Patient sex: M
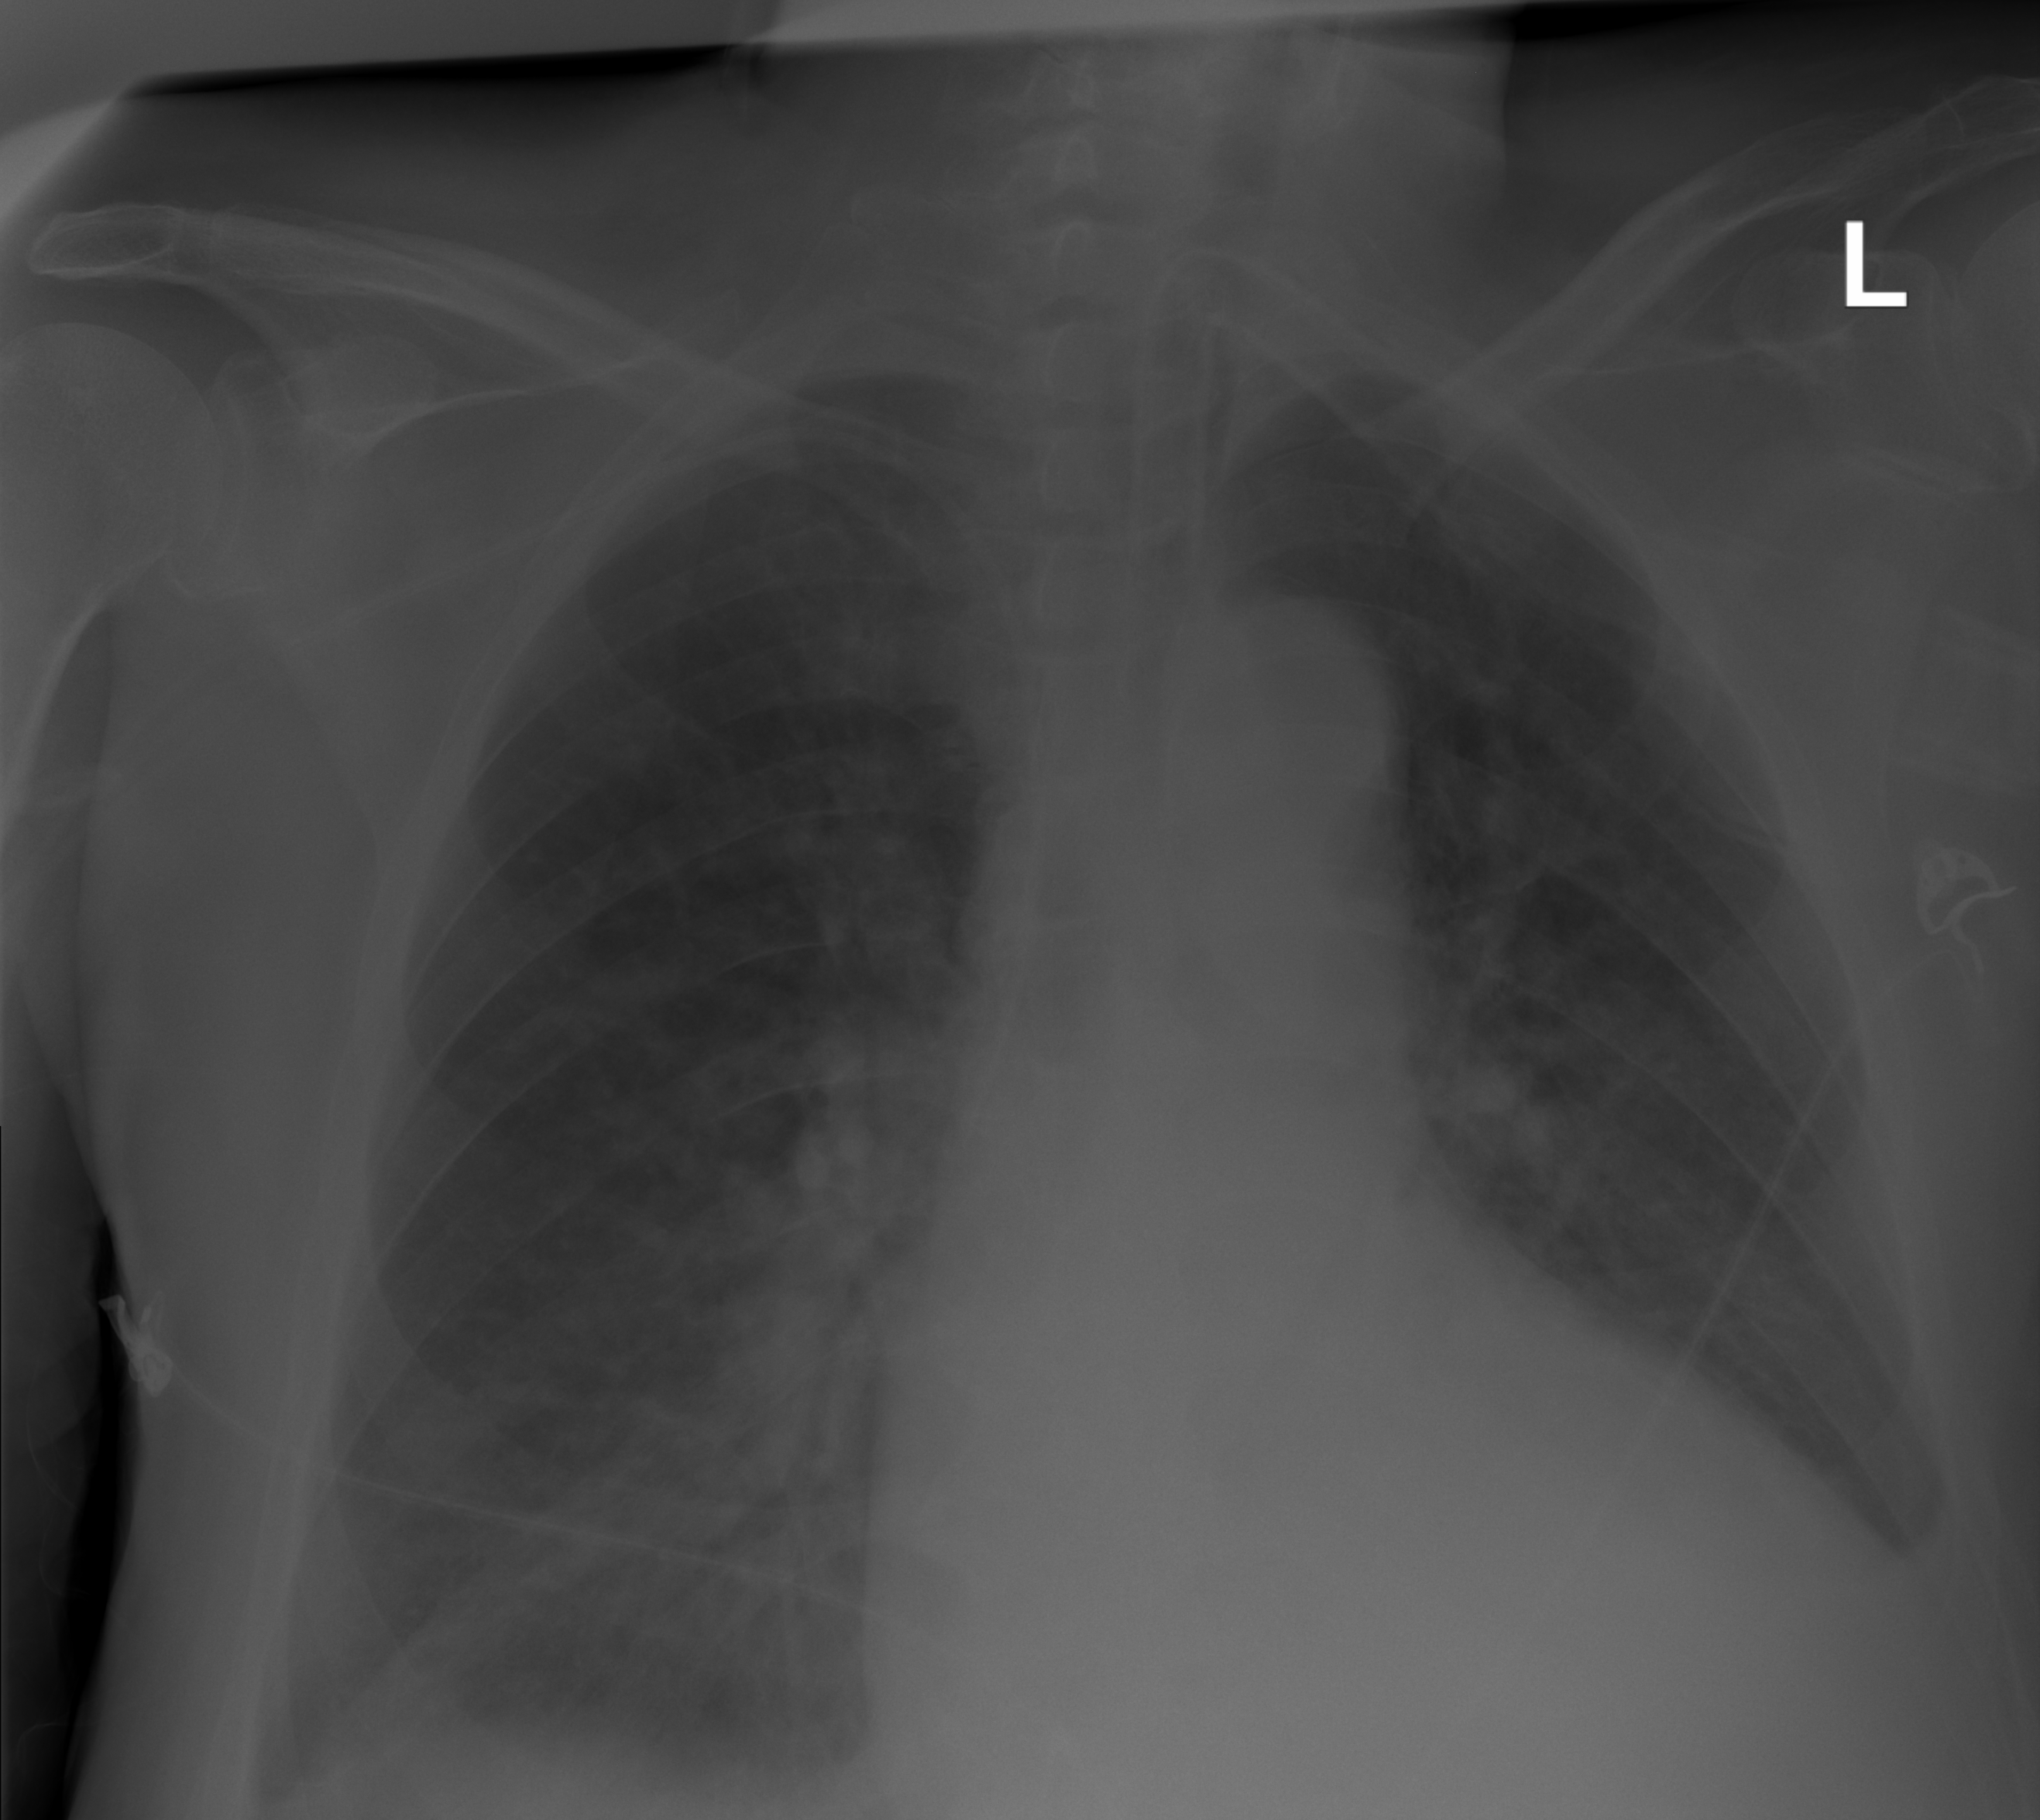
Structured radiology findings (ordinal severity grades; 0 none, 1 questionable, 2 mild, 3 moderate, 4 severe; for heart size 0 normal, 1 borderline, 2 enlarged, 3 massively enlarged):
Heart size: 2
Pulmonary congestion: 2
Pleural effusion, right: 1
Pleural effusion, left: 2
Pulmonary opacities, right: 0
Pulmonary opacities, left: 0
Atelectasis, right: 2
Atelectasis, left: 2